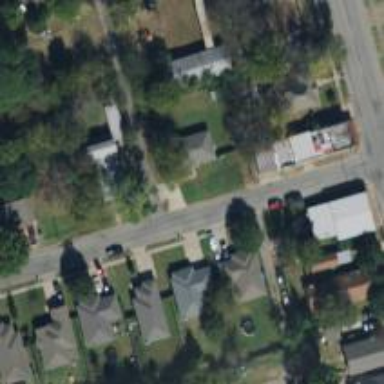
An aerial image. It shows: Alley classified as service road.